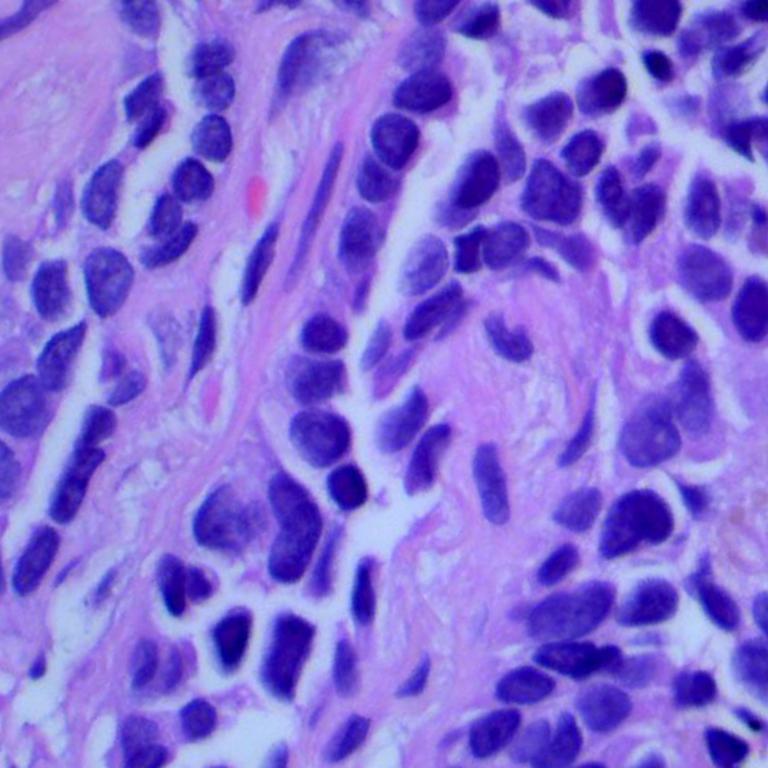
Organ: lung
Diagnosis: adenocarcinomas